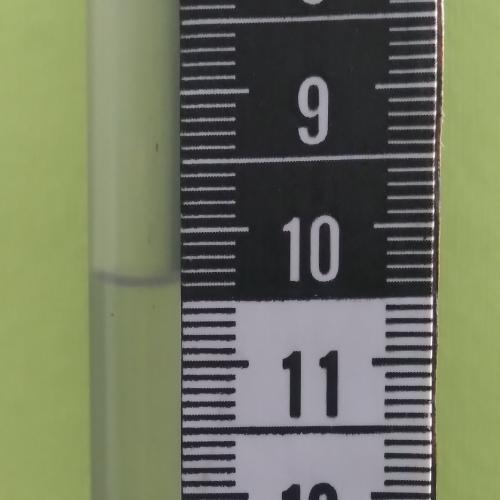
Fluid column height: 10.4 cm